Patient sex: M
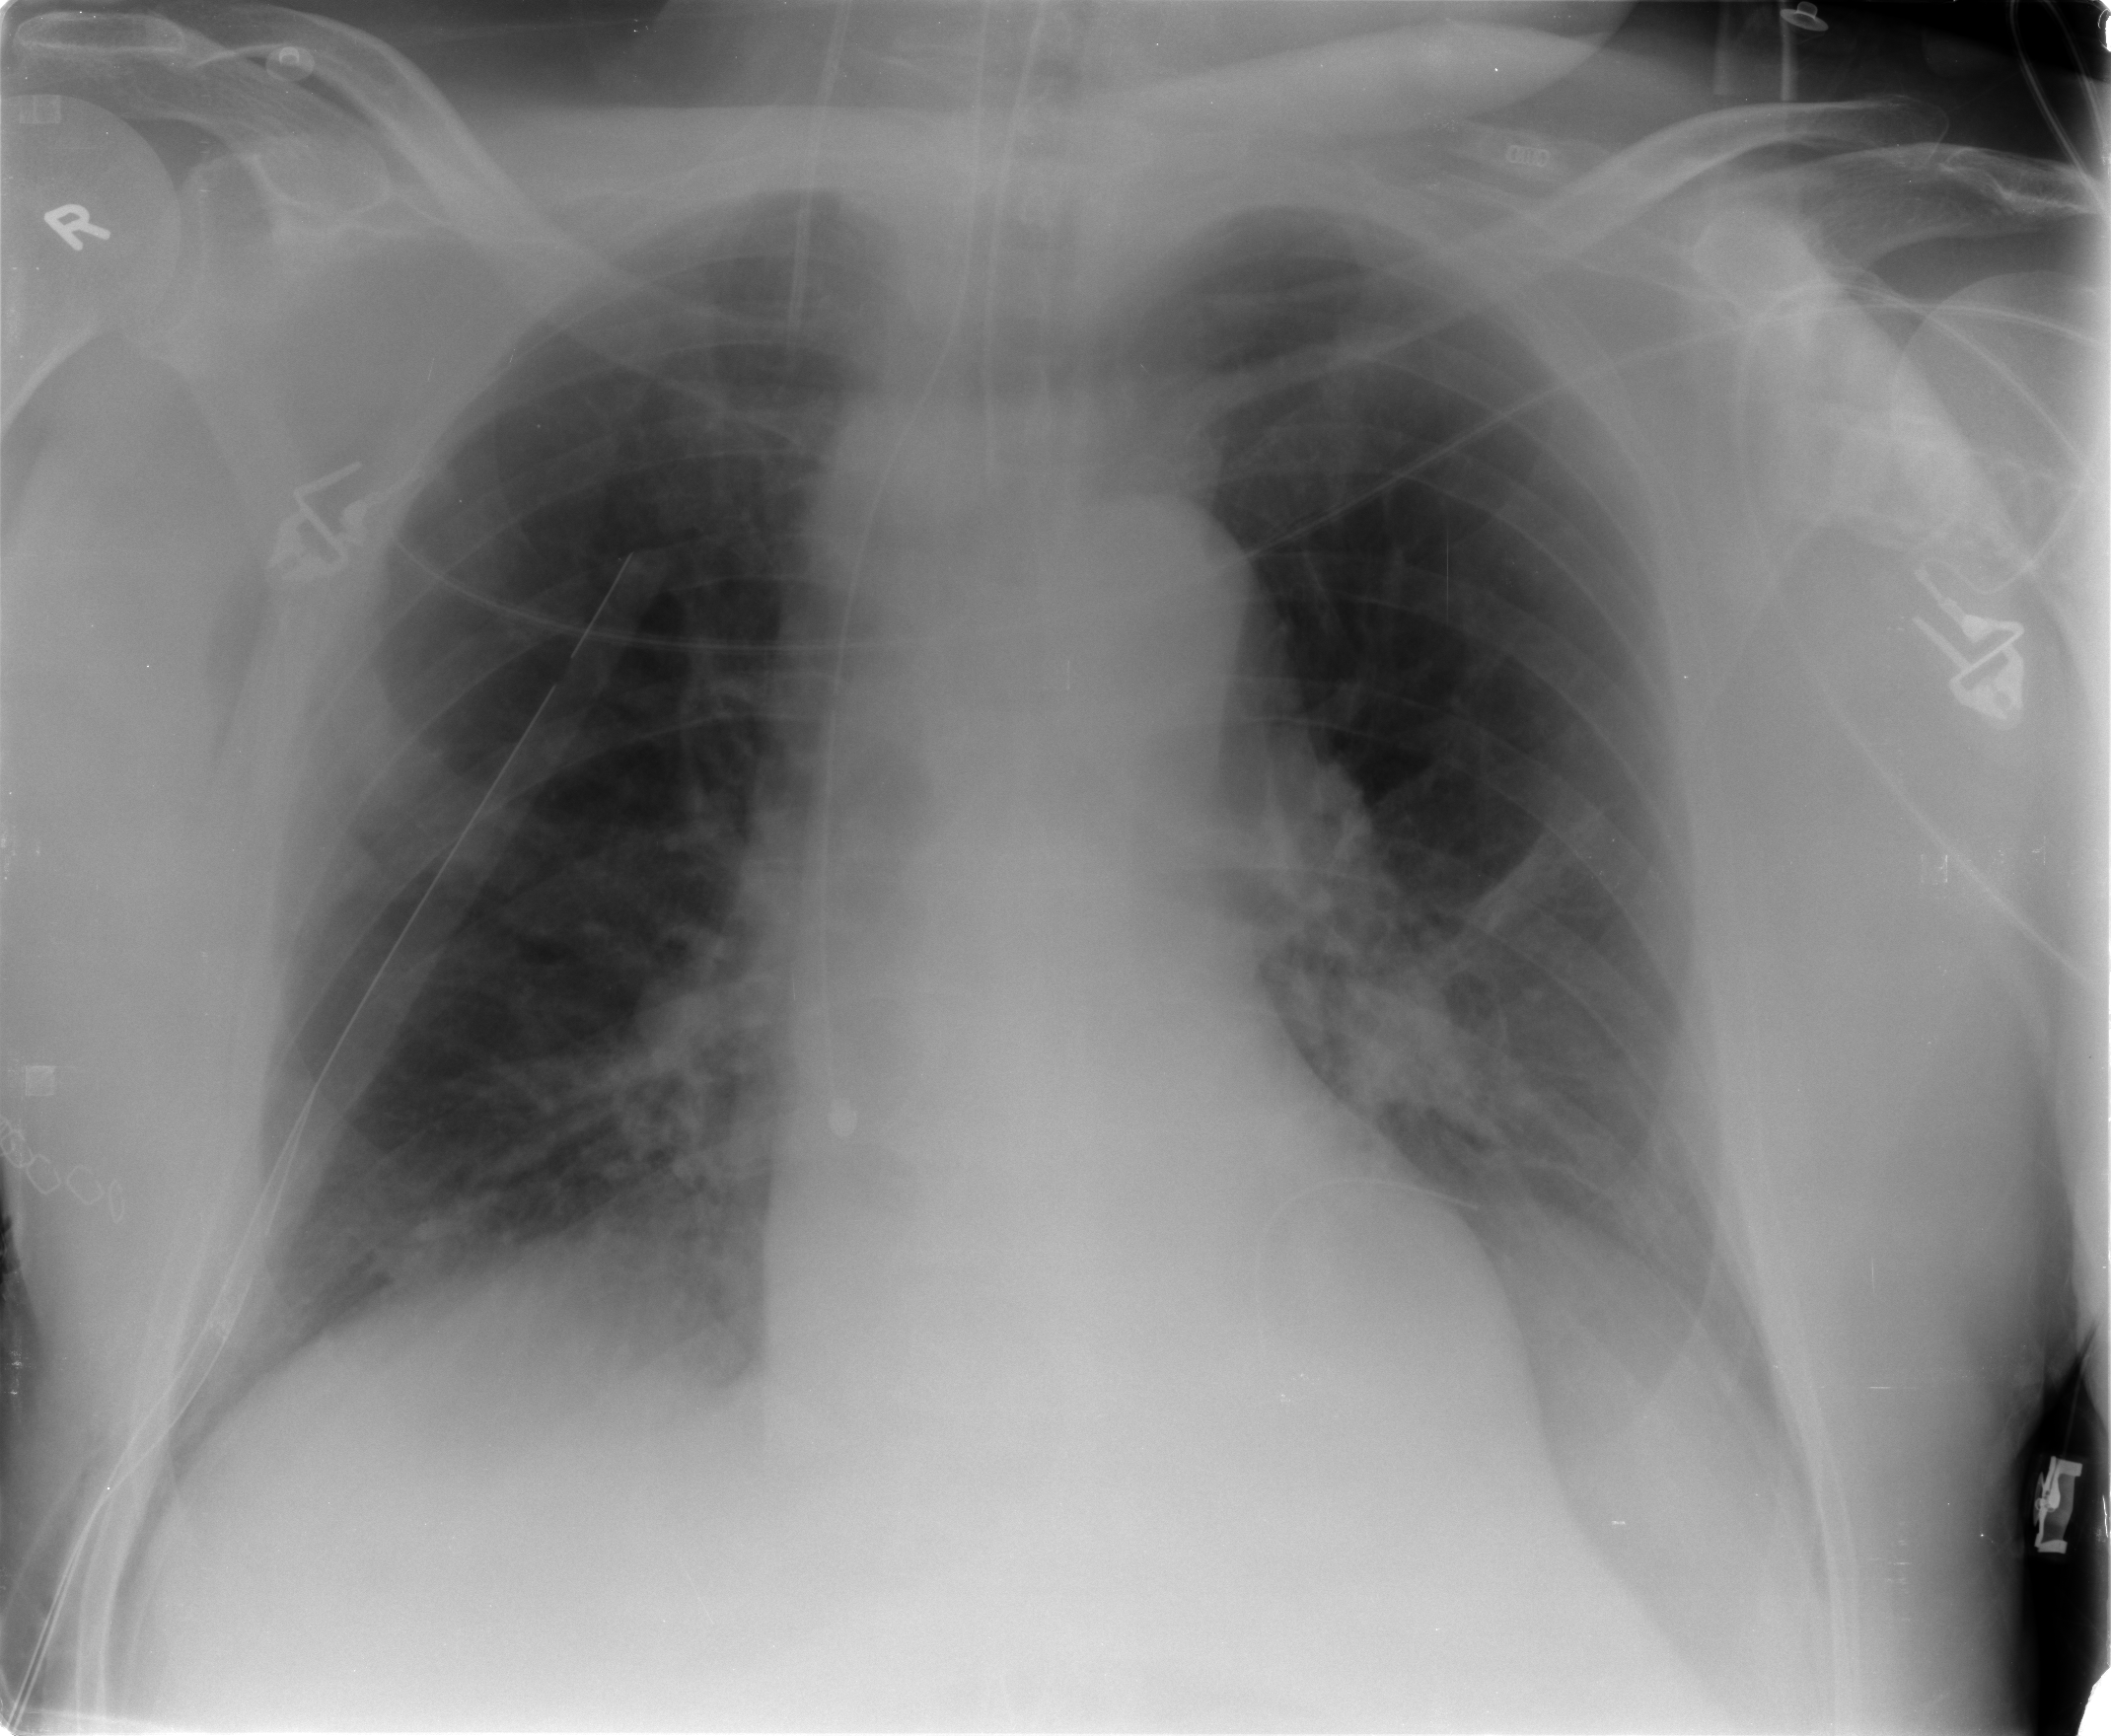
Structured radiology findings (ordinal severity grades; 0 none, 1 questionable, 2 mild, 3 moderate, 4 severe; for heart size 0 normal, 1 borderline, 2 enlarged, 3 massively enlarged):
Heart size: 0
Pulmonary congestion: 2
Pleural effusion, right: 2
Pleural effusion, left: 1
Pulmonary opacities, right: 1
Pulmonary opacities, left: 2
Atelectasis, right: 1
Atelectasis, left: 2